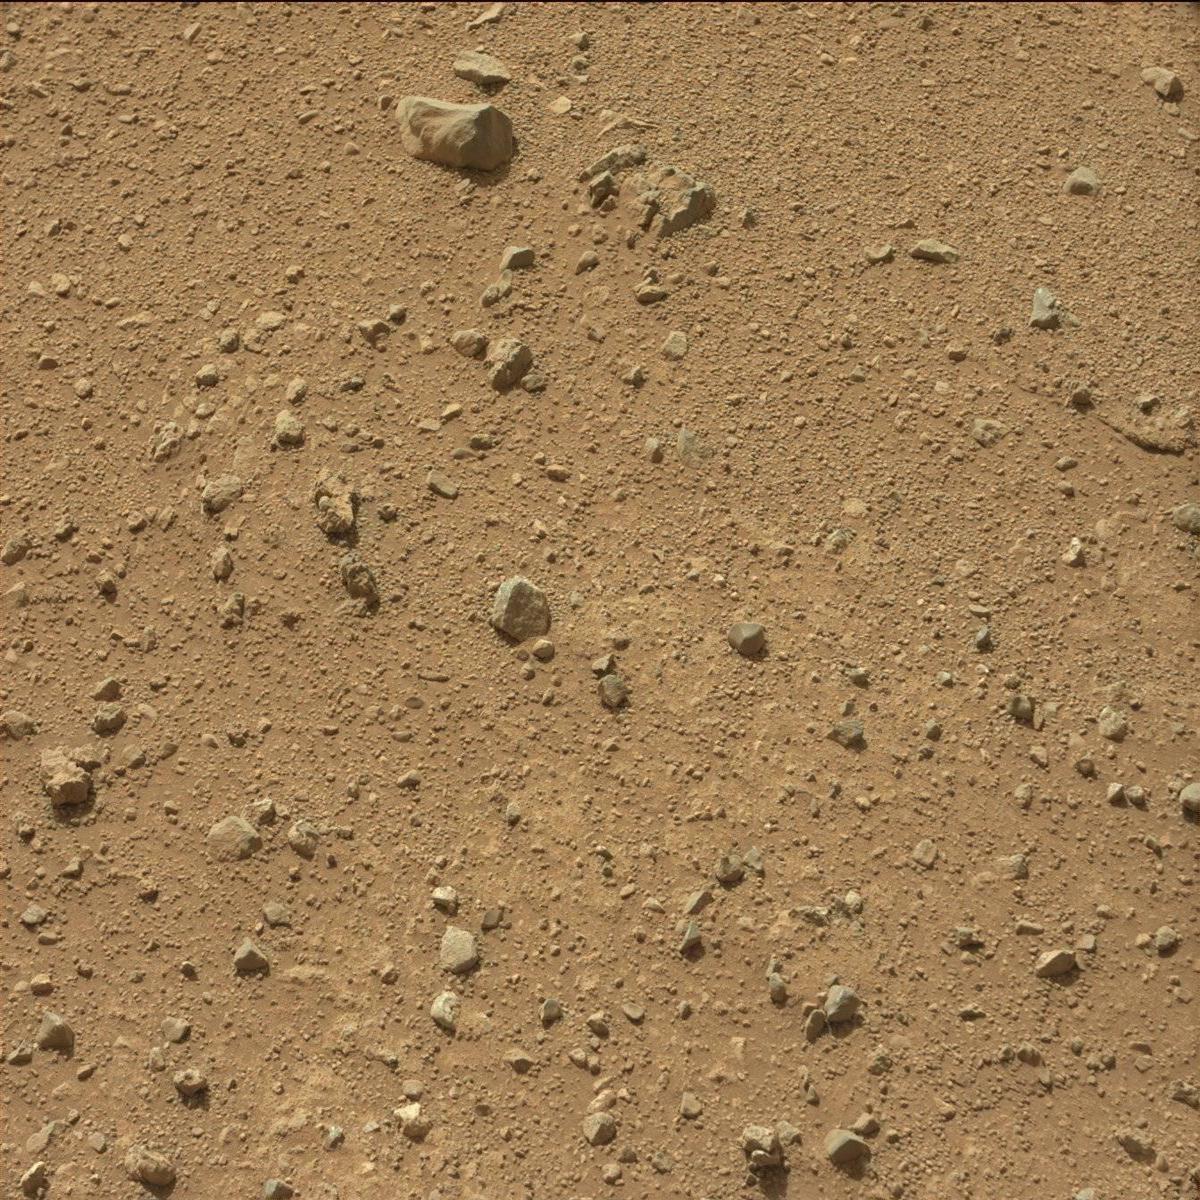
Terrain classes present: Bedrock, Rock, Sand / Soil